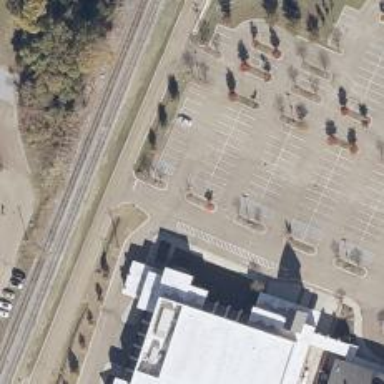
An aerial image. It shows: Parking space.